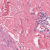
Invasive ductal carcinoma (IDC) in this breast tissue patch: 0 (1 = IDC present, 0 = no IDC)